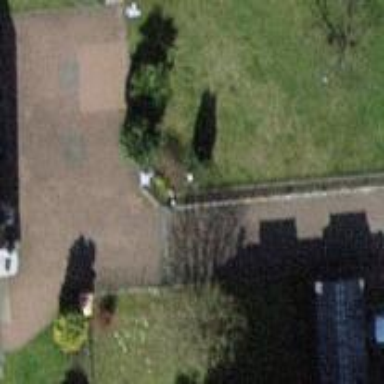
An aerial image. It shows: Cobblestone driveway.